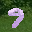
Label: 9